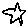
Label: star